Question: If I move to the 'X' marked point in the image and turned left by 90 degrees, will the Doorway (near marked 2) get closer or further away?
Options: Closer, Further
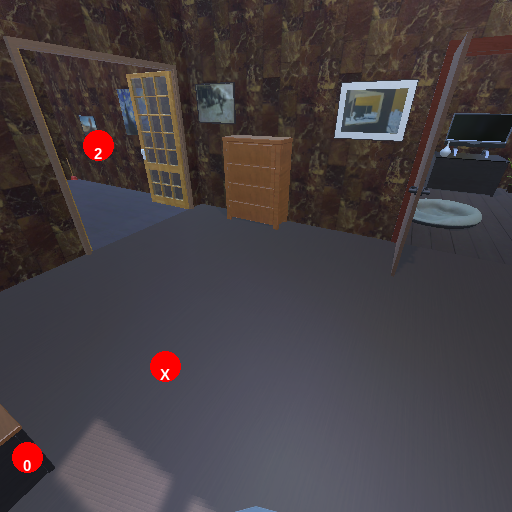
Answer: Closer